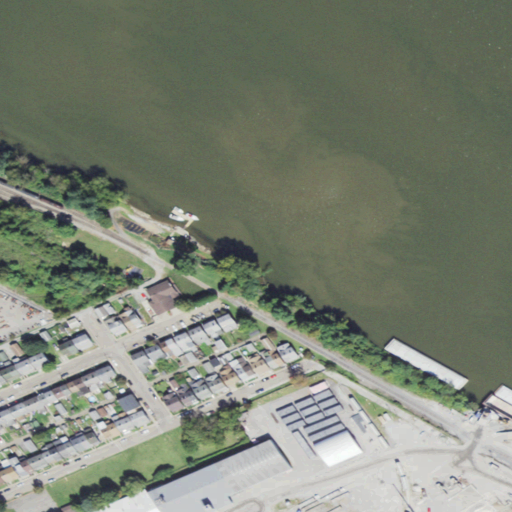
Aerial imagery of bar in Pennsylvania named Whites Ripple (historical) containing open water, high intensity development, medium intensity development, low intensity development, open development, barren land, and deciduous forest